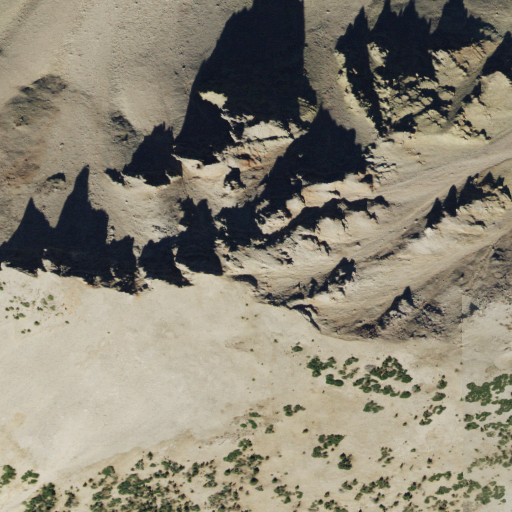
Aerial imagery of mountains in Idaho named Centennial Mountains containing grassland, shrub, and evergreen forest